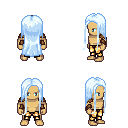
a pixel art fantasy rpg character, male body template, human, tanned skin, leather shoulder armor, gold greaves, white cyan extra-long hairstyle, leather bracers, four views (front, back, left, right), 2x2 character sprite sheet, small pixel art, hard edges, no anti-aliasing